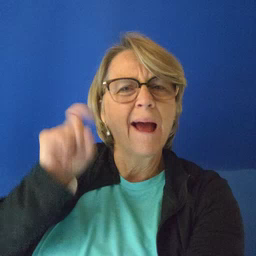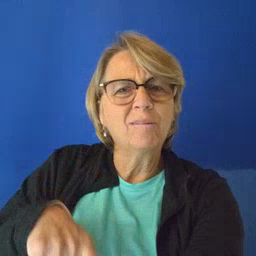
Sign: haveto